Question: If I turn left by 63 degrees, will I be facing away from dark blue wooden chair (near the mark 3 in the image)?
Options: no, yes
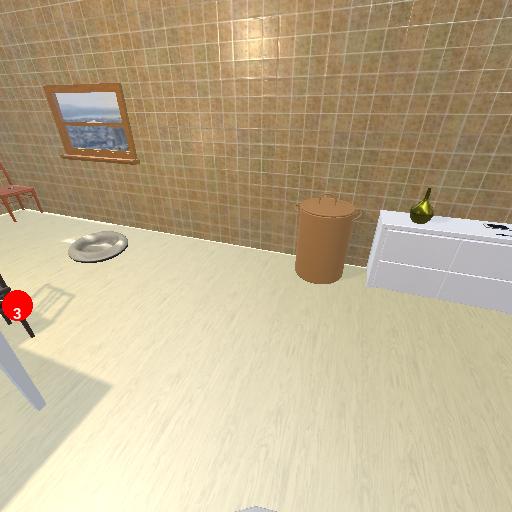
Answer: no